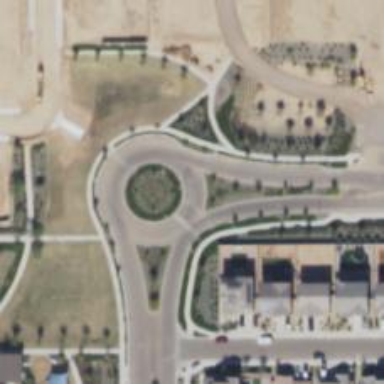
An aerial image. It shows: Residential road with asphalt surface leading up to roundabout.